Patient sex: M
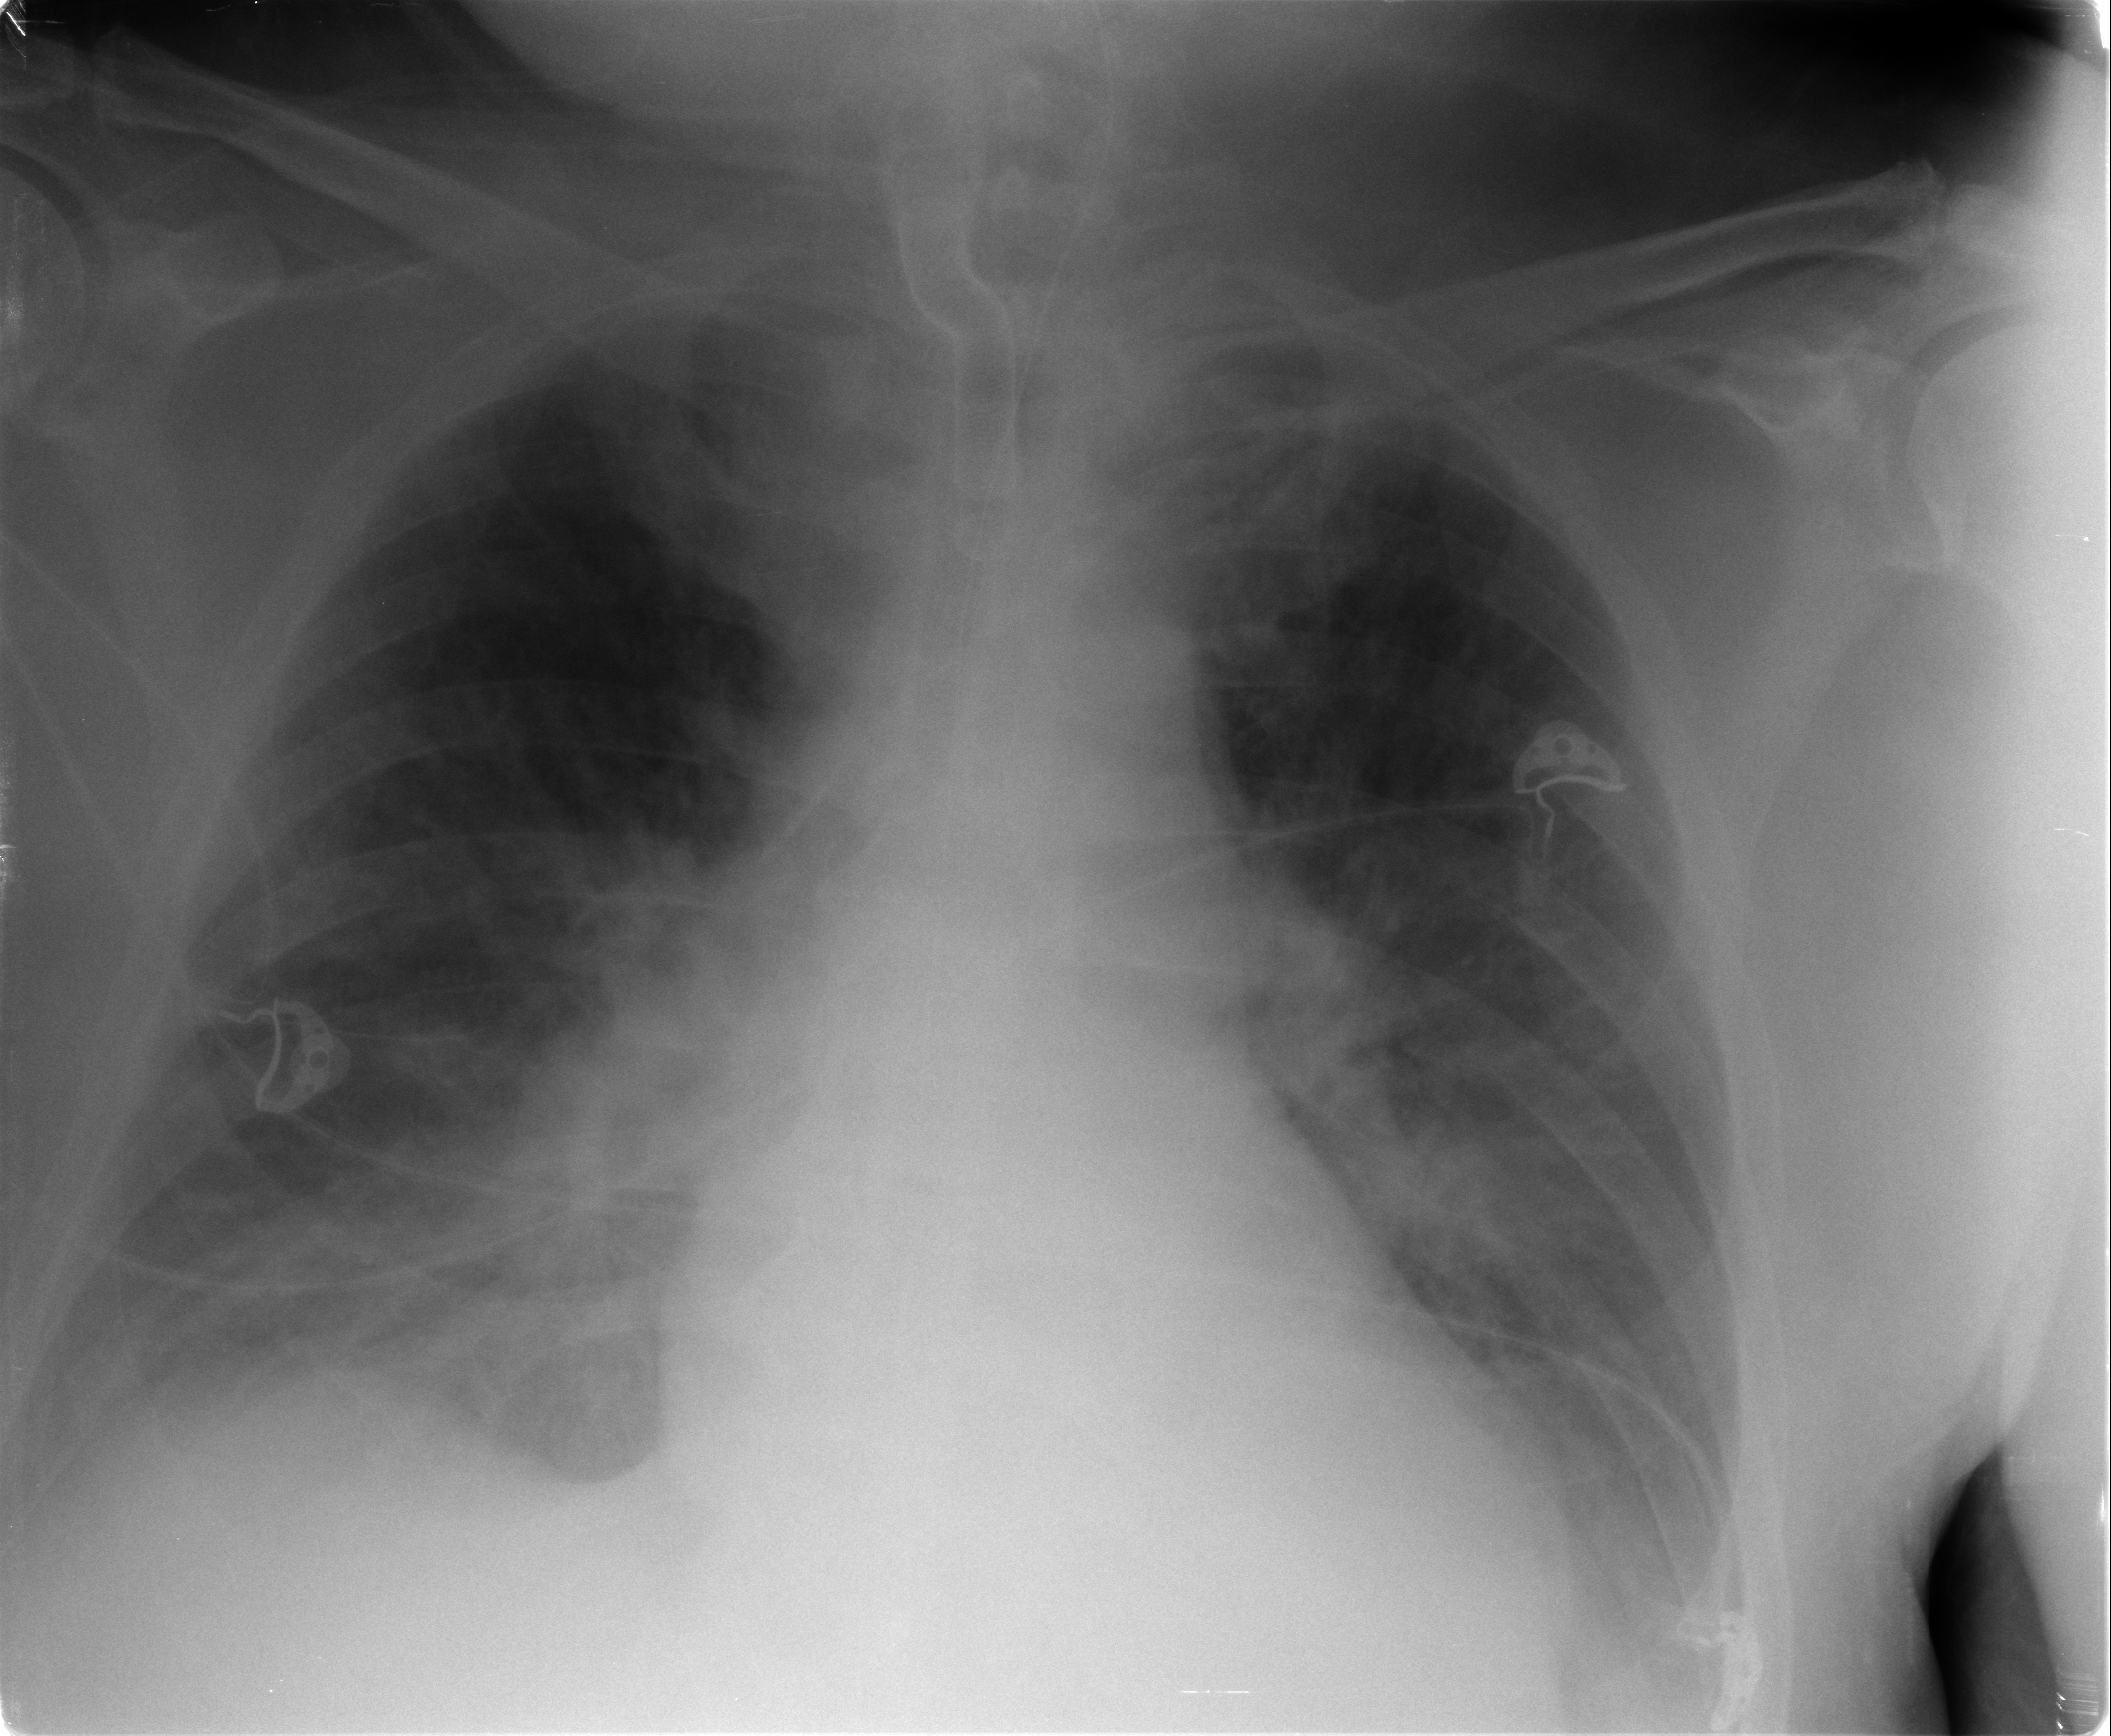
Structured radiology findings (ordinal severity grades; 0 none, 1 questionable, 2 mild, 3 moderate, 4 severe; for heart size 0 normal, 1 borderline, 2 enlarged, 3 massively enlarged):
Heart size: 0
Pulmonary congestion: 3
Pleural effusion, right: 2
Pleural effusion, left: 2
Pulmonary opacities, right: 0
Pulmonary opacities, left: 0
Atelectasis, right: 2
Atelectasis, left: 2